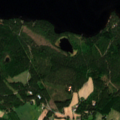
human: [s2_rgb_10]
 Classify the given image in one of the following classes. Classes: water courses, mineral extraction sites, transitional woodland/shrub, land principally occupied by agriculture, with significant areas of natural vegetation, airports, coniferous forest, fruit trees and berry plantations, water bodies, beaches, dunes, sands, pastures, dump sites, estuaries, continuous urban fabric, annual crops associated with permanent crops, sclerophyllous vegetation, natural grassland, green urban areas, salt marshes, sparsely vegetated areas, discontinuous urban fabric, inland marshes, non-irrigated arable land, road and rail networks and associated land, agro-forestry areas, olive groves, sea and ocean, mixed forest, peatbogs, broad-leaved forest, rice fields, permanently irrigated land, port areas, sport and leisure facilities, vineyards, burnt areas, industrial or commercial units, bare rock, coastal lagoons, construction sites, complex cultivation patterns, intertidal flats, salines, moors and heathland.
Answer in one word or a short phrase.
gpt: land principally occupied by agriculture, with significant areas of natural vegetation, coniferous forest, mixed forest, water bodies